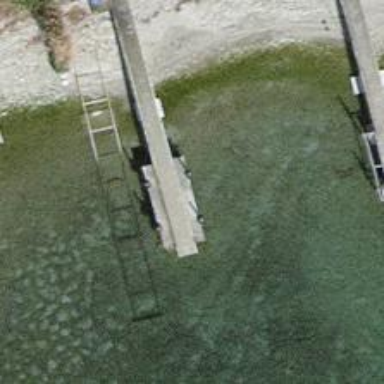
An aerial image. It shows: Man-made pier.